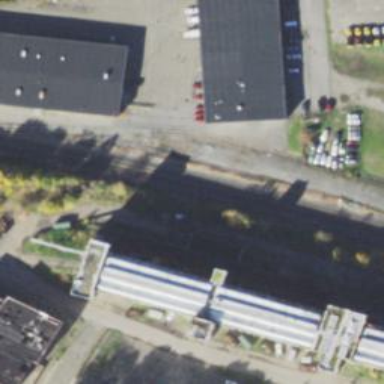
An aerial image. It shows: Abandoned railway.